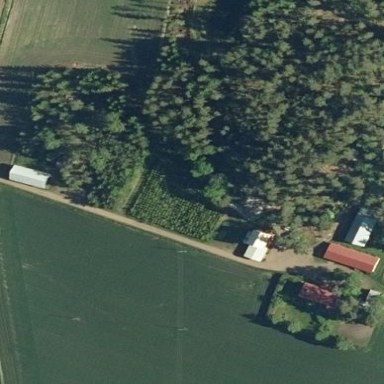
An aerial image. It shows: Farmyard area.